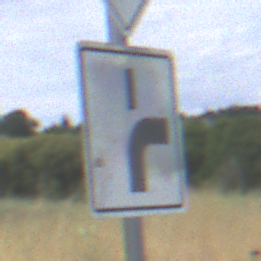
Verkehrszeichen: VerlaufVorfahrtsstrasse8
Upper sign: Vorfahrtsstrasse
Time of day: Midday
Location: Outdoor (Nature)
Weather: PartlyCloudy
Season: NotSpecified
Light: Natural